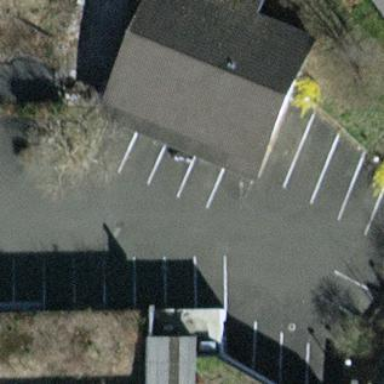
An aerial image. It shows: Flat-roofed commercial building.